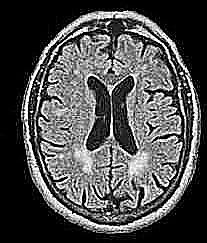
Label: notumor